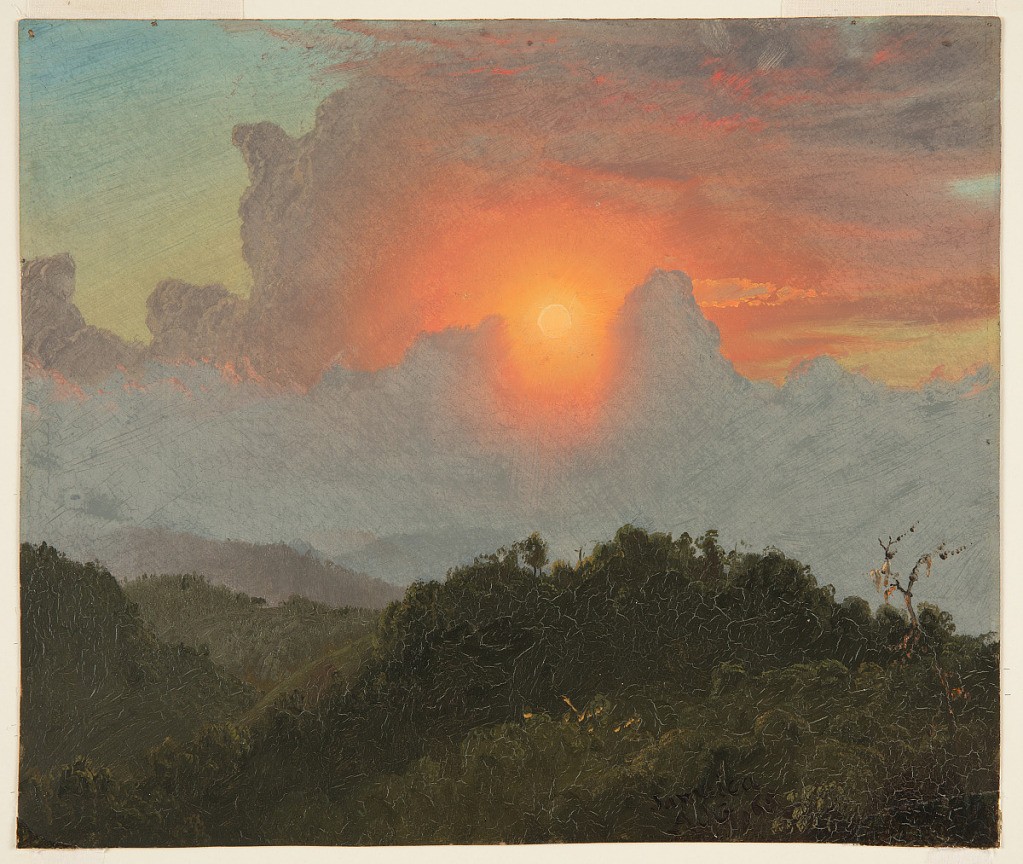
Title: Clouds at Sunset, Jamaica
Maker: Frederic Edwin Church, American, 1826–1900
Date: August 1865
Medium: Brush and oil paint, graphite on brown paperboard
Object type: Drawing
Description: Landscape sketch showing a view of a brilliantly vibrant sunset over the lush mountains of Jamaica. In the foreground, a round, wooded hill at right gives way to overlapping ridges in the middle distance at left. Above, a billowing prominence in a dense, low-lying cloud bank is cleaved in half by the sun's bright, golden-orange light. The orb of the sun itself is visible at center, as it colors both distant and nearby clouds in vivid hues of red, pink, orange, and yellow. In the background, the evening sky is rendered as a gradient from blue to yellow-green.